Aerial crown-view tile of a tropical tree (Barro Colorado Island, Panama), acquired 20250414:
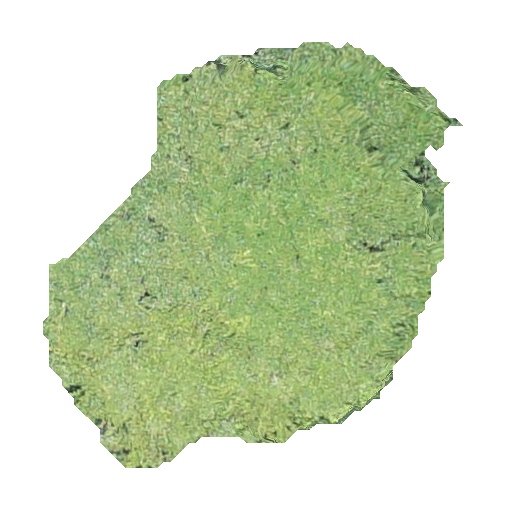
Species: Prioria copaifera
GBIF accepted scientific name: Prioria copaifera
Crown area: 179.582 m²